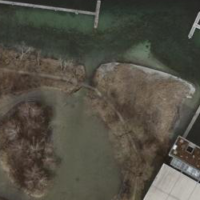
EUNIS habitat code: 21
Species observed at this site:
Corvus corone
Podiceps cristatus
Vulpes vulpes
Mareca strepera
Anas platyrhynchos
Pisaura mirabilis
Castor fiber
Holocnemus pluchei